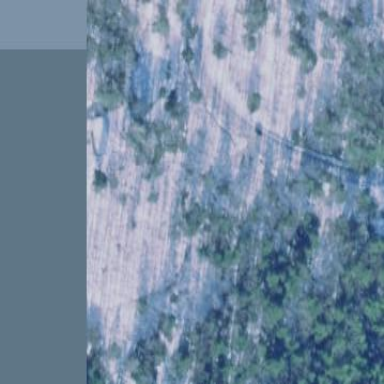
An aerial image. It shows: Zip line.